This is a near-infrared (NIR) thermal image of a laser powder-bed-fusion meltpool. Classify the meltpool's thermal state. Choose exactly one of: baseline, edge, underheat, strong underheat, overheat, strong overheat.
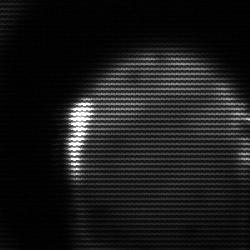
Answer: baseline